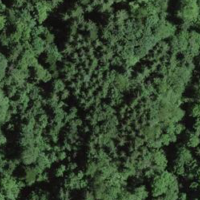
EUNIS habitat code: 41
Species observed at this site:
Pulmonaria obscura